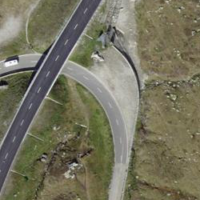
EUNIS habitat code: 26
Species observed at this site:
Arnica montana